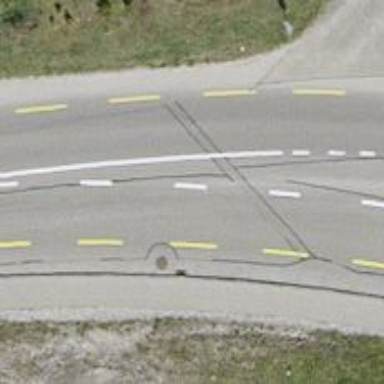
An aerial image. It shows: Residential road with designated cycle lane.